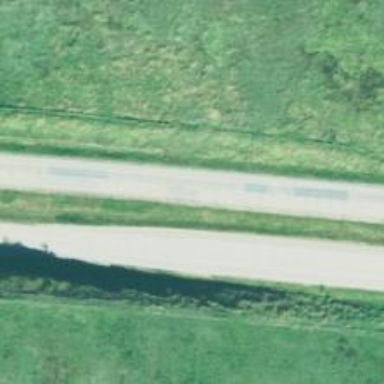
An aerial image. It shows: Trunk highway designated for motor vehicles.